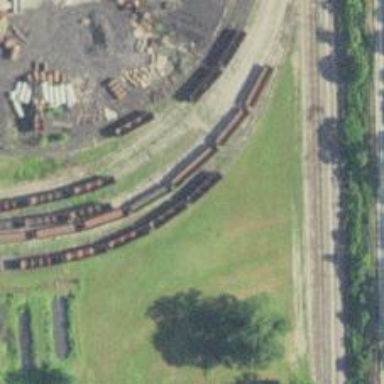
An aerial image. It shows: Railway spur service.